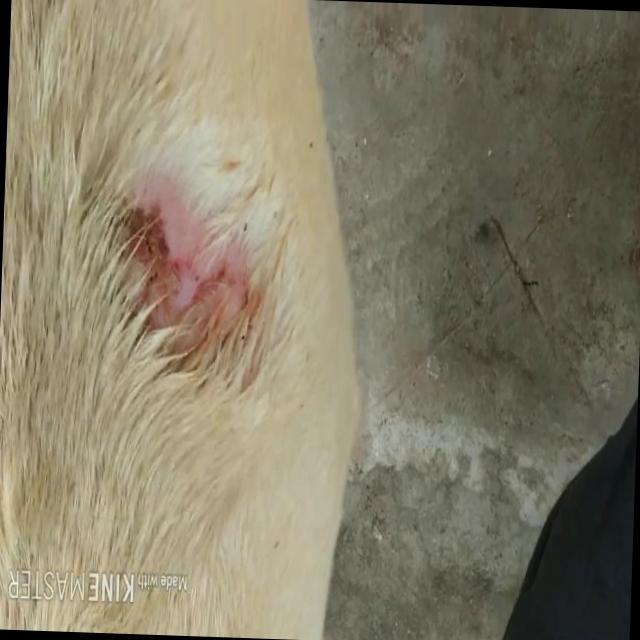
Canine dermatitis — inflammation of the skin presenting with erythema, pruritus, papules, and excoriation. May be allergic, contact, or atopic in origin.